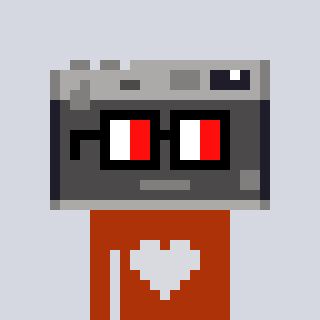
a pixel art character with square glasses with black frames and red eyes, a camera-shaped head and a hotbrown-colored body on a cool background